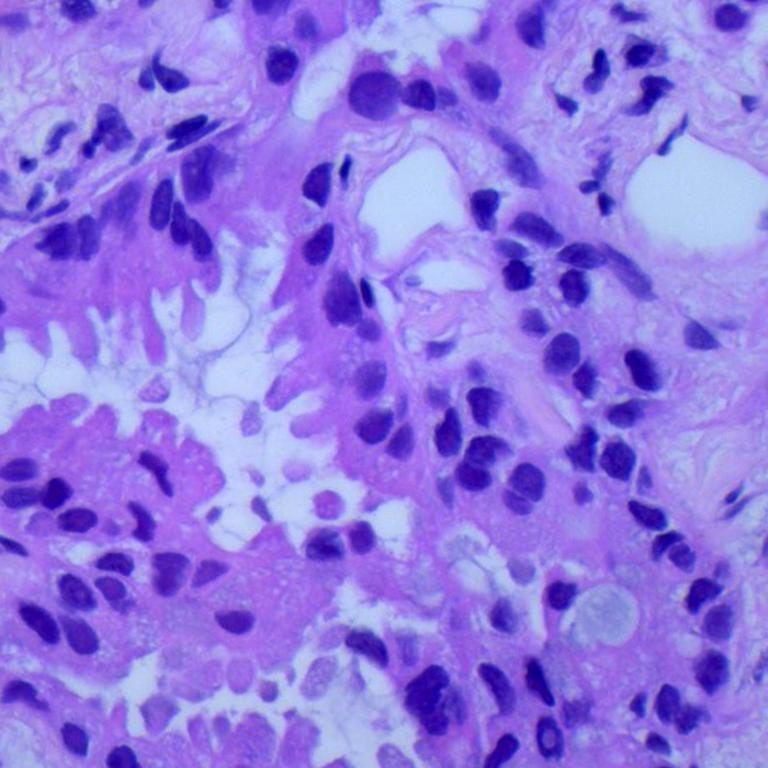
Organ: lung
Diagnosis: adenocarcinomas